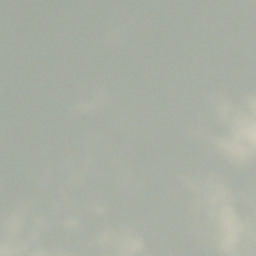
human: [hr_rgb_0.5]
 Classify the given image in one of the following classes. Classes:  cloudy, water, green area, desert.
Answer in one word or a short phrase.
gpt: cloudy